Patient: sex F, age 77
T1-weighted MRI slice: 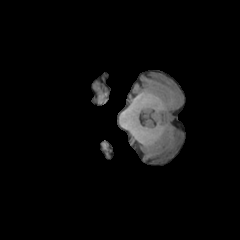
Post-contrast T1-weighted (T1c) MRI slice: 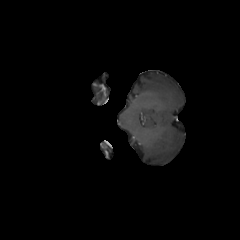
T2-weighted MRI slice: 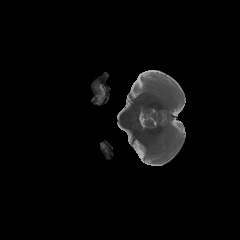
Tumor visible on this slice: no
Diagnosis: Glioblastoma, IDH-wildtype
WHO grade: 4